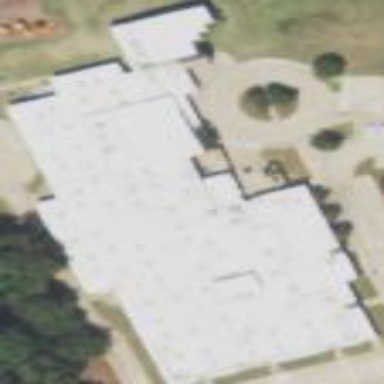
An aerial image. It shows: School building.